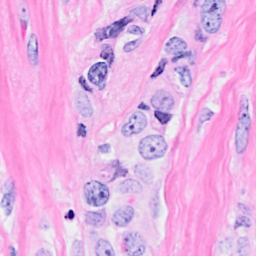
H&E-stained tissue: Breast